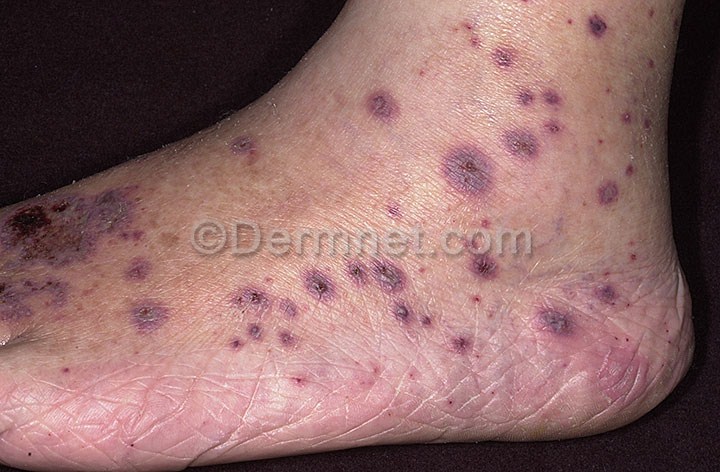
Disease: Vasculitis Photos